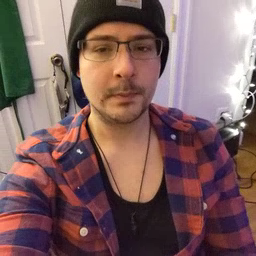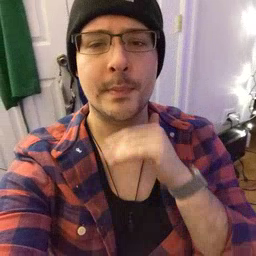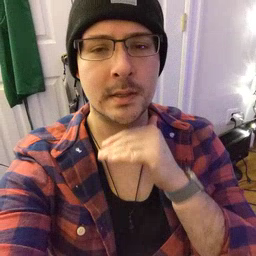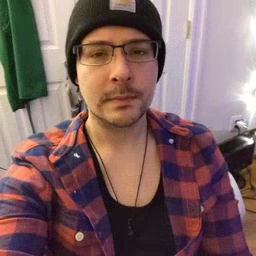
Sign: pig